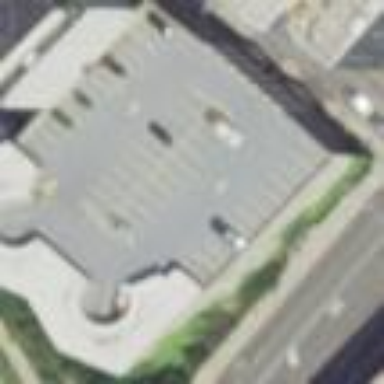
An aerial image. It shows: Multi-storey parking building.